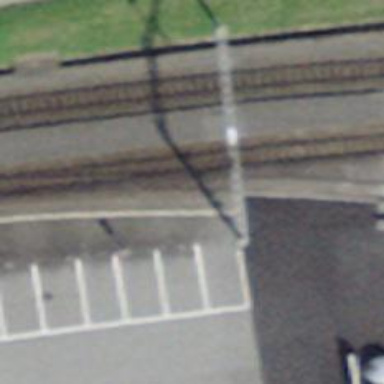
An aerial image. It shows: Narrow-gauge railway in service yard. The railway is electrified with contact line.